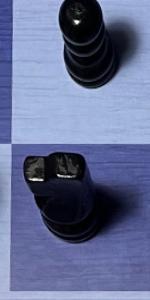
Label: Knight_Black